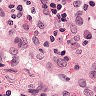
Metastatic tissue present: no